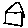
Label: house